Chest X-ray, AP view. Patient: 66 years old, sex M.
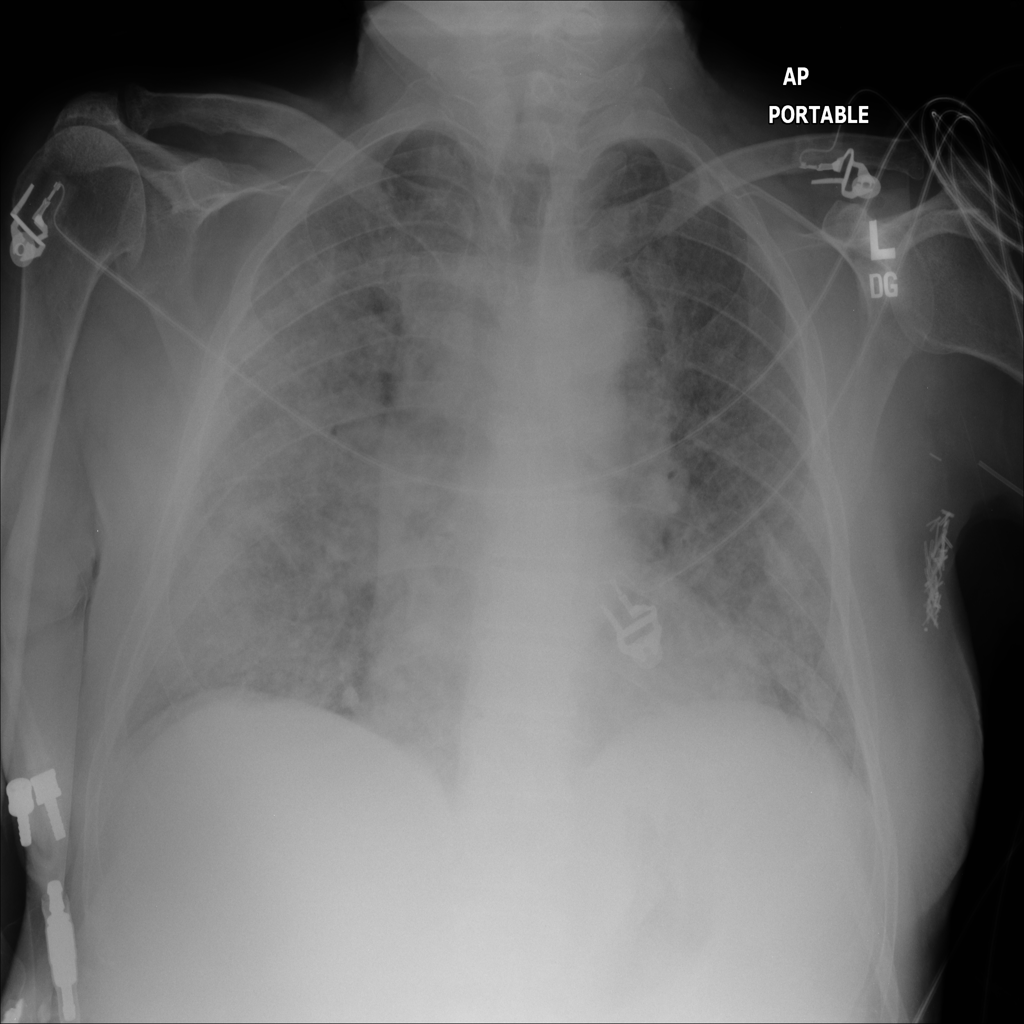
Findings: Edema, Infiltration